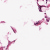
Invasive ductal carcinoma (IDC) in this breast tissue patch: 0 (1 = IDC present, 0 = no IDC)